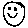
Label: smiley face